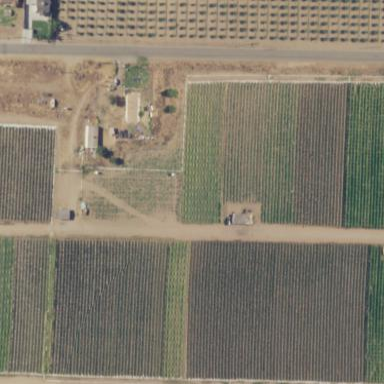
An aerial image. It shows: Vineyard where grapes are grown.